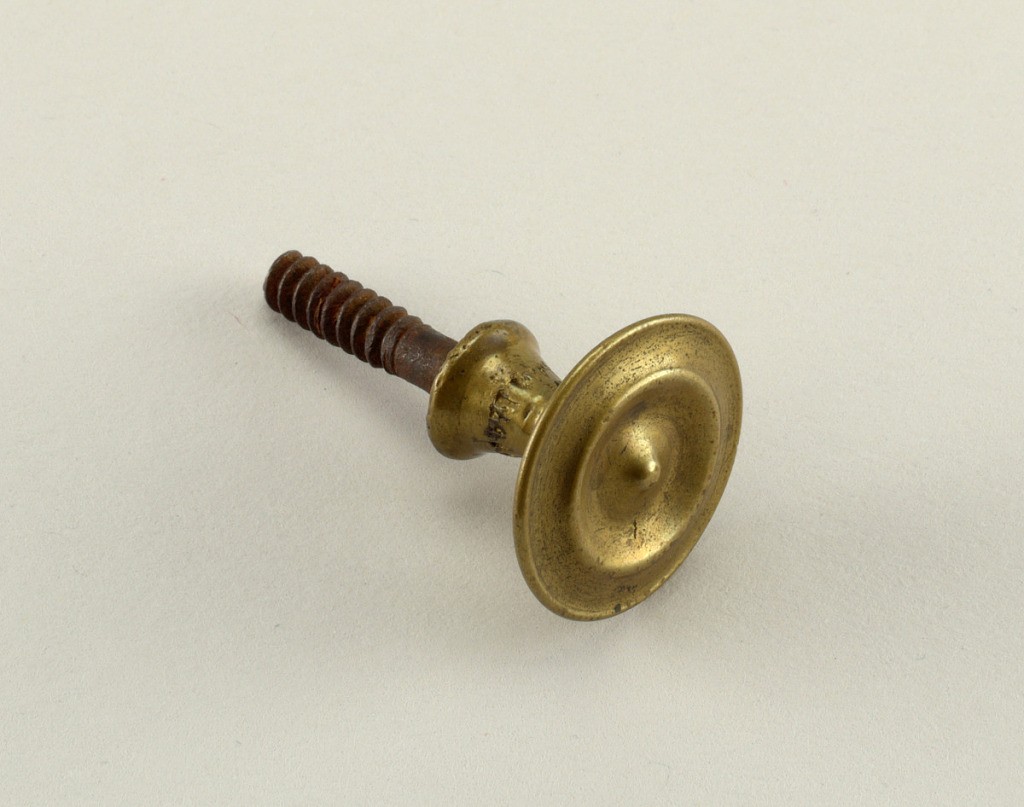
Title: Knob
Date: ca. 1795
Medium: brass
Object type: knob
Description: Cast head with simple mouldings. Threaded bolt on back.